Interaction volume radius: 10 \u00c5
Interaction volume height: 30 \u00c5
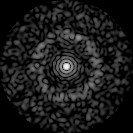
Disorder parameter: 0.8398